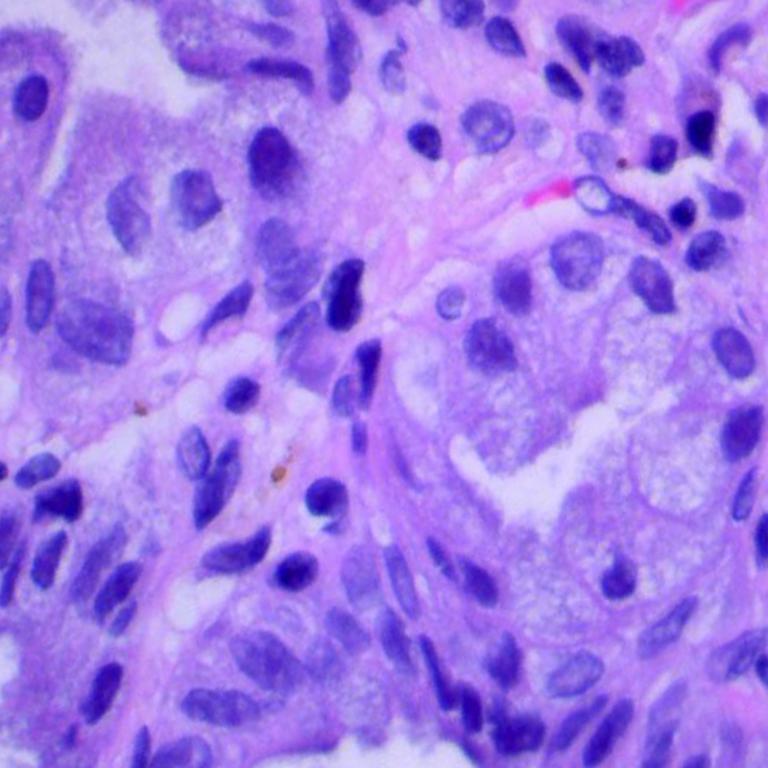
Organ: lung
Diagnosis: adenocarcinomas